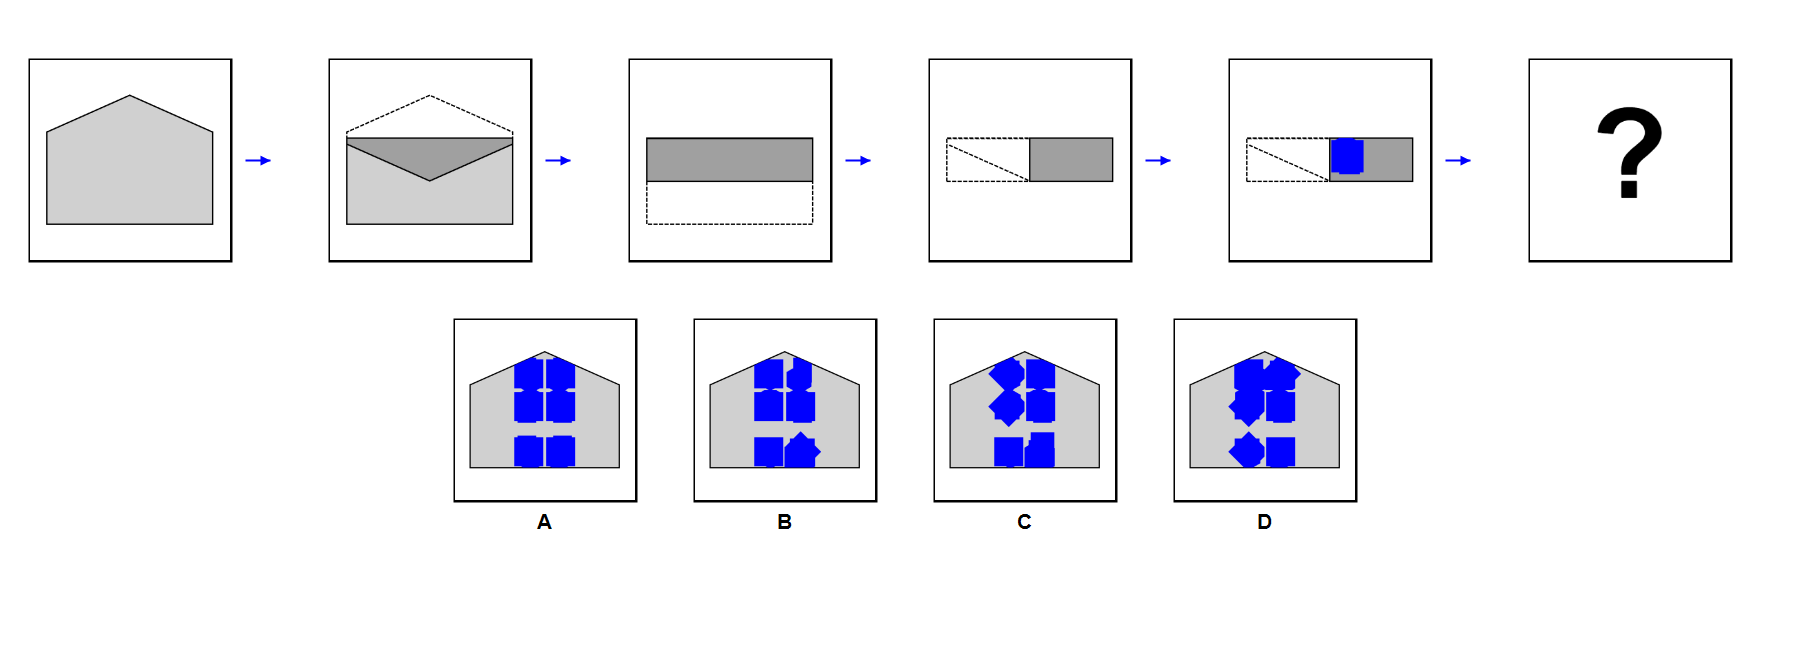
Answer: A